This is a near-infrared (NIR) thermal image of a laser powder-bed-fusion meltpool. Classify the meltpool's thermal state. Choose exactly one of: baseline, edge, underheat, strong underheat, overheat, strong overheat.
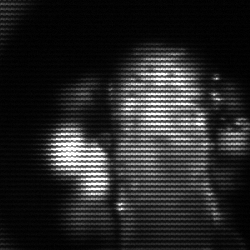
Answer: strong underheat